Question: I have UIcollectionView in my first view of application after Uinavigationviewcontroller just in storyboard just like this :

this is my RootViewController.h
'''
#import <UIKit/UIKit.h>
@interface RootViewController : UICollectionViewController<UICollectionViewDelegate,UICollectionViewDataSource>
@property (nonatomic, strong) NSArray *entries;
@end
'''
and my RootViewController.m :
'''
#import "RootViewController.h"
#import "AppRecord.h"
#import "Cell.h"
#define kCustomRowCount 7
@interface RootViewController () <UICollectionViewDelegate,UICollectionViewDataSource,UICollectionViewDelegateFlowLayout>
// the set of IconDownloader objects for each app
@property (nonatomic, strong) NSMutableDictionary *imageDownloadsInProgress;
@end
@implementation RootViewController
#pragma mark
// -------------------------------------------------------------------------------
// viewDidLoad
// -------------------------------------------------------------------------------
- (void)viewDidLoad
{
NSLog(@"inside class");
[super viewDidLoad];
// self.title = @"My Title";
//self.collectionView.delegate = self;
//self.collectionView.dataSource=self;
}
- (NSInteger)collectionView:(UICollectionView *)collectionView numberOfItemsInSection:(NSInteger)section{
NSUInteger count = [self.entries count];
NSLog(@"count: %lu", (unsigned long)count);
if (count == 0)
{
return kCustomRowCount;
}
return count;
}
- (UICollectionViewCell *)collectionView:(UICollectionView *)collectionView cellForItemAtIndexPath:(NSIndexPath *)indexPath{
NSLog(@"inside cell");
AppRecord *appRecord = [self.entries objectAtIndex:indexPath.row];
Cell *cell = [collectionView dequeueReusableCellWithReuseIdentifier:@"MY_CELL" forIndexPath:indexPath];
UIImage *truckImage = [[UIImage alloc] init];
truckImage = [UIImage imageNamed:@"Default.png"];
cell.imageView.image = truckImage;
return cell;
}
@end
'''
now problem is none of my "cellForItemAtIndexPath" or "numberOfItemsInSection" or even "viewDidLoad" getting called and the output on Simulator is black screen.
This is my reload section of AppDelegate class :
'''
__block ParseOperation *weakParser = parser;
parser.completionBlock = ^(void) {
if (weakParser.appRecordList) {
dispatch_async(dispatch_get_main_queue(), ^{
RootViewController *rootViewController = (RootViewController*)[(UINavigationController*)self.window.rootViewController topViewController];
rootViewController.entries = weakParser.appRecordList;
if(weakParser.appRecordList != nil)
NSLog(@"weakParser.appRecordList is Not nill");
[rootViewController.collectionView reloadItemsAtIndexPaths:[rootViewController.collectionView indexPathsForVisibleItems]];
[rootViewController.collectionView reloadData];
});
}
self.queue = nil;
};
[self.queue addOperation:parser];
self.appListData = nil;
}
'''
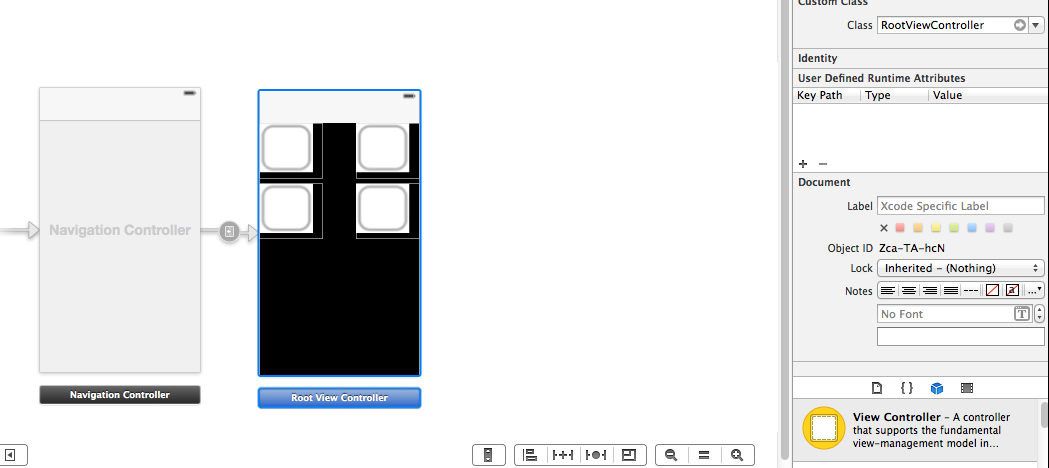
Answer: Did you add the delegate and datasource connection for the collection view? It's the most common mistake, usually. They're commented out in code, I assume you did that via Storyboard